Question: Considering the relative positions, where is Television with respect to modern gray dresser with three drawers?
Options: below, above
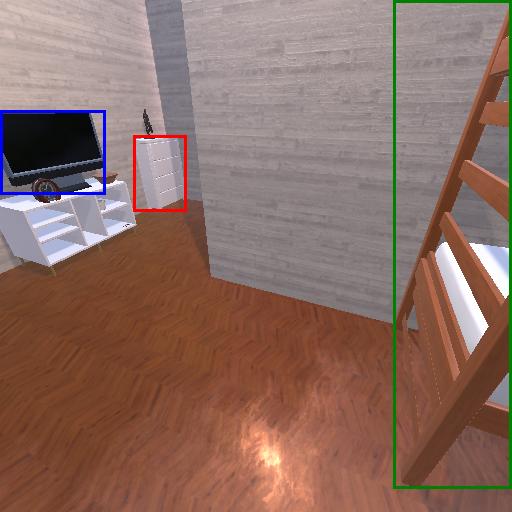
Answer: below